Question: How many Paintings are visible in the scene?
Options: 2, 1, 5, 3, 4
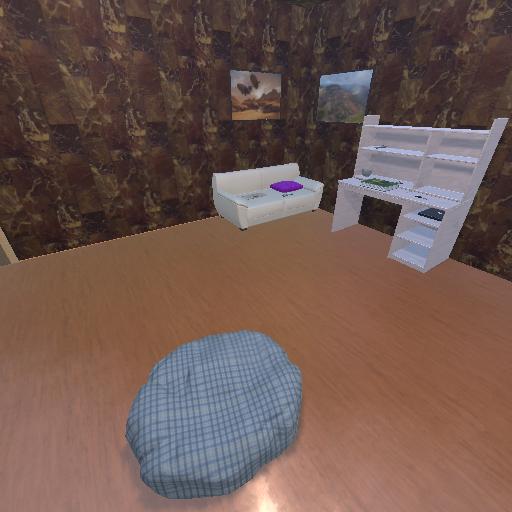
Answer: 2